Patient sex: F
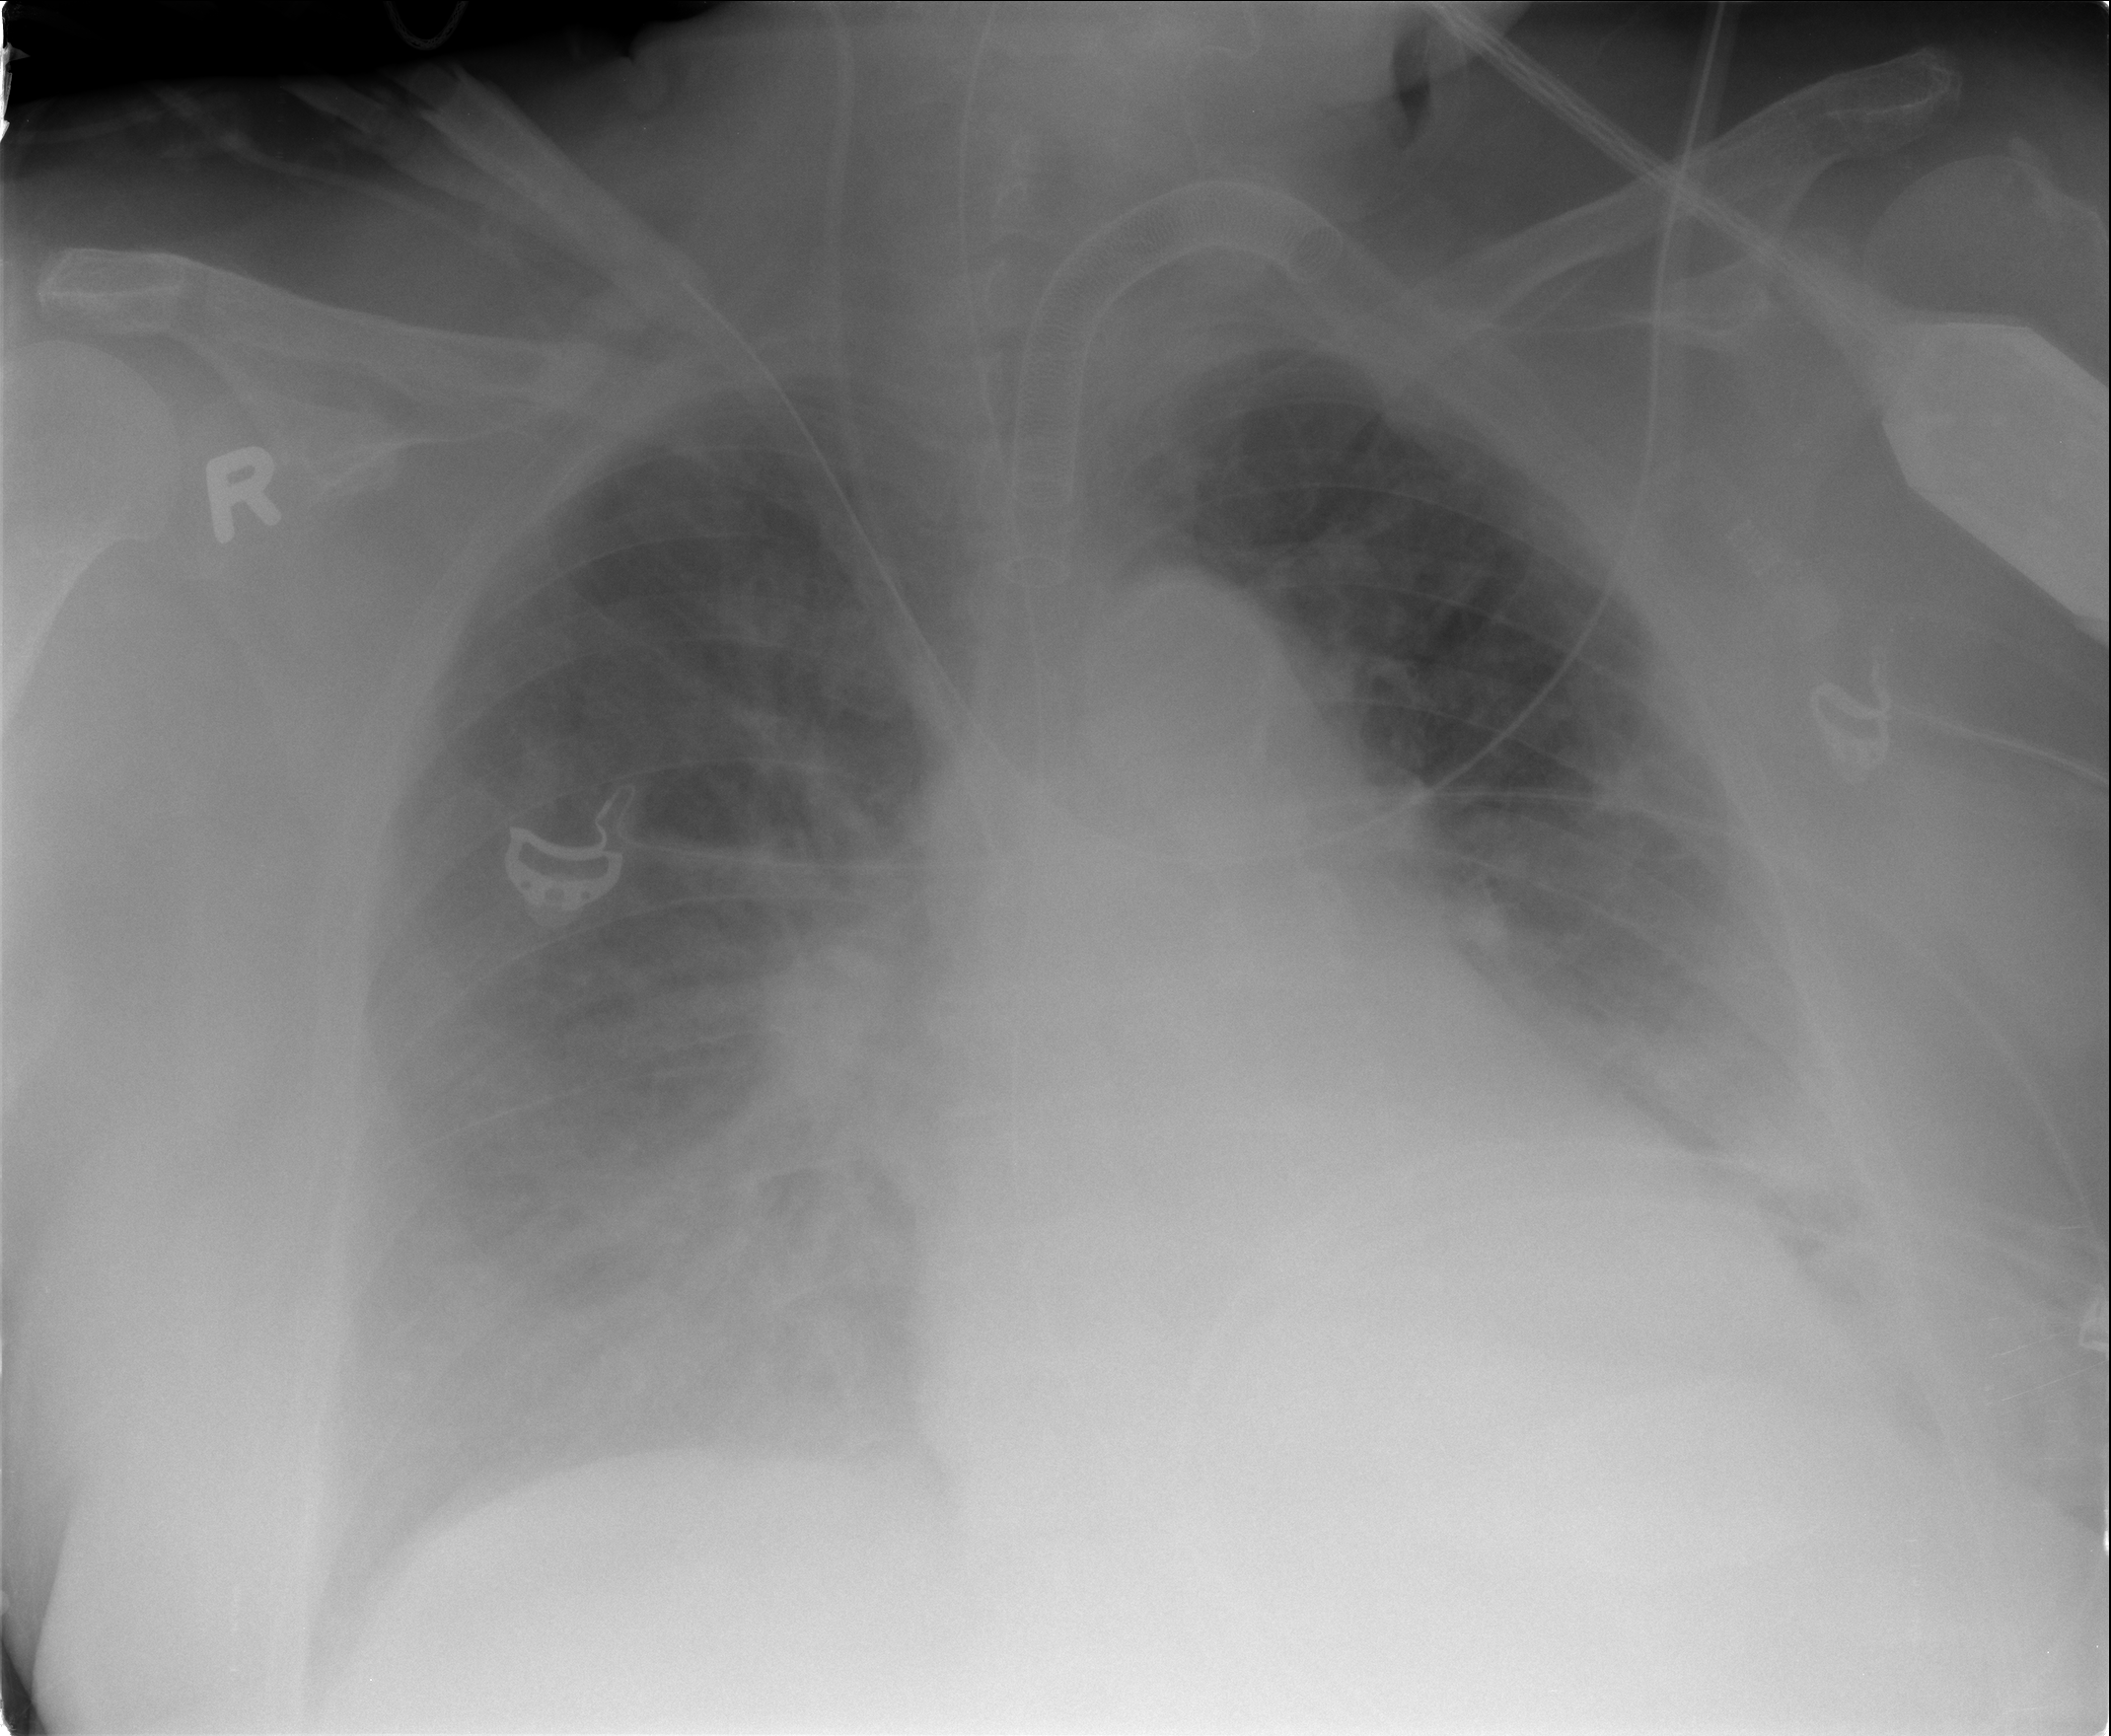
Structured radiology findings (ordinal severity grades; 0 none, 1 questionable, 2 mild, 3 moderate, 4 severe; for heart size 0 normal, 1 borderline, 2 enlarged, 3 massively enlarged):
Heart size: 2
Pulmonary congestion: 3
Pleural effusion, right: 3
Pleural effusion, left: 3
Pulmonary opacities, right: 2
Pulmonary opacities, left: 2
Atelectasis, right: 3
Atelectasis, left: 3